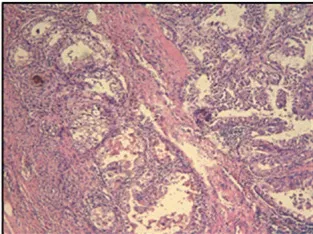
Postoperative pathological view. (B) Retroperitoneal metastases (x200).
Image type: pathology (h&e)